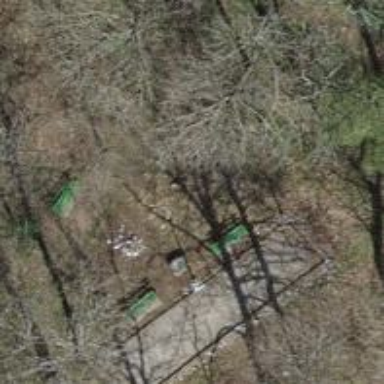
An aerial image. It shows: Bench.